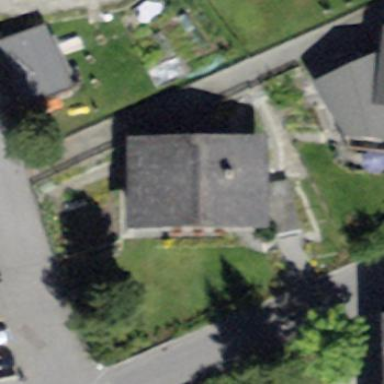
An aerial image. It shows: Building with tiled roof.